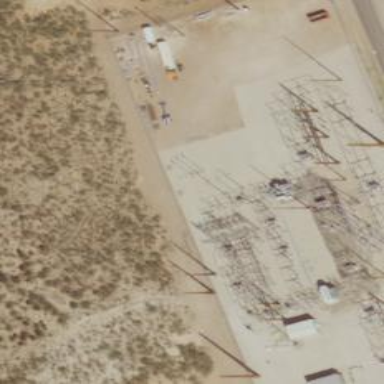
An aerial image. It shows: Switch for power supply.